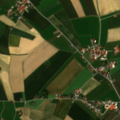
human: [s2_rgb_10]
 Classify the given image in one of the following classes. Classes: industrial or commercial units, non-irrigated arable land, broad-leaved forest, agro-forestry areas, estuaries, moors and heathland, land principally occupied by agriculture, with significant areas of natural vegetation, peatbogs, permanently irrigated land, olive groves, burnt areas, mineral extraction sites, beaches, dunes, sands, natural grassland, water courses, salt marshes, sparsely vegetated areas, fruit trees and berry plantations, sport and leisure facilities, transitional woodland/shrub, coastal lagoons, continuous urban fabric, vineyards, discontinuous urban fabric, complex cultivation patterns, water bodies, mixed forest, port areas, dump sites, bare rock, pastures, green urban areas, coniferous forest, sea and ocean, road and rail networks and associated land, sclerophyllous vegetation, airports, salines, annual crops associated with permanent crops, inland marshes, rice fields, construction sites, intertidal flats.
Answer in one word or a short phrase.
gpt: discontinuous urban fabric, non-irrigated arable land, pastures, complex cultivation patterns, land principally occupied by agriculture, with significant areas of natural vegetation